Acute ischemic stroke brain MRI, CoRegistered space, volume 192x192x30, slice 19 of 30.
ADC (apparent diffusion coefficient): 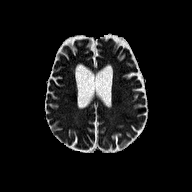
Tmax (time-to-maximum): 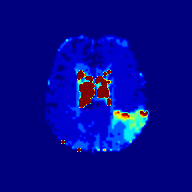
MTT (mean transit time): 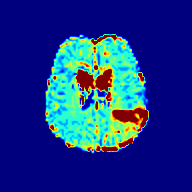
rCBF (relative cerebral blood flow): 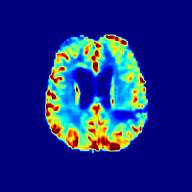
rCBV (relative cerebral blood volume): 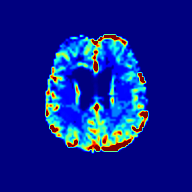
TTP (time-to-peak): 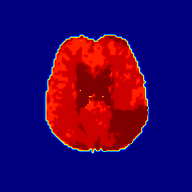
Final infarct lesion volume (90-day follow-up ground truth): 712 voxels